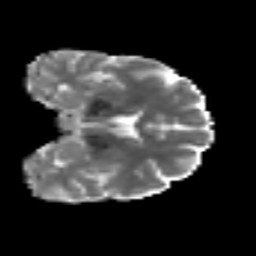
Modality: MD
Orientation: coronal
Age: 34
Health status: ill
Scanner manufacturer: philips
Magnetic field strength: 3 T
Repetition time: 9 s
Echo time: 0.127 s